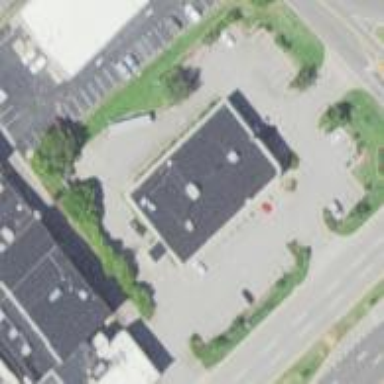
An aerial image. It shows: Pharmacy providing healthcare services.